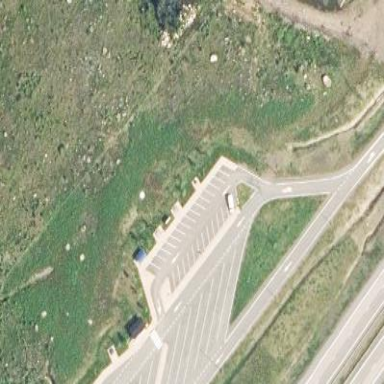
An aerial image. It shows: Parking area with asphalt surface.